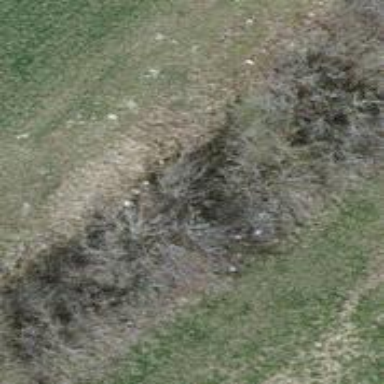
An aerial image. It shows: Row of trees in natural setting.